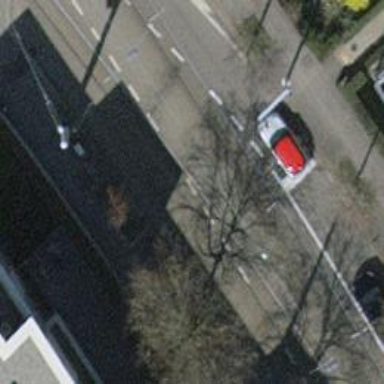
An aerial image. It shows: Road with traffic signals.